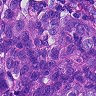
Metastatic tissue present: yes